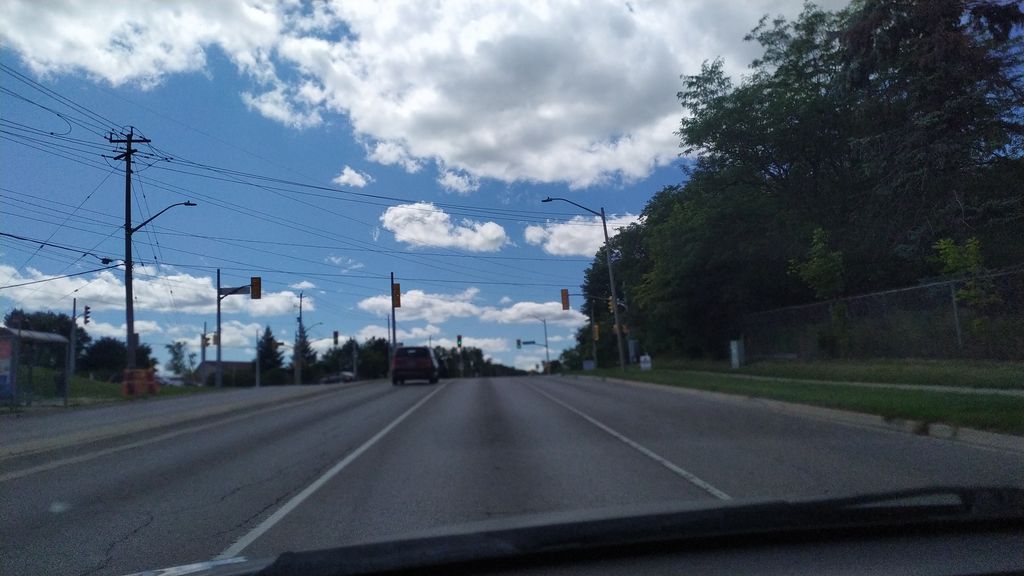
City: kitchener-waterloo